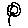
Label: flower